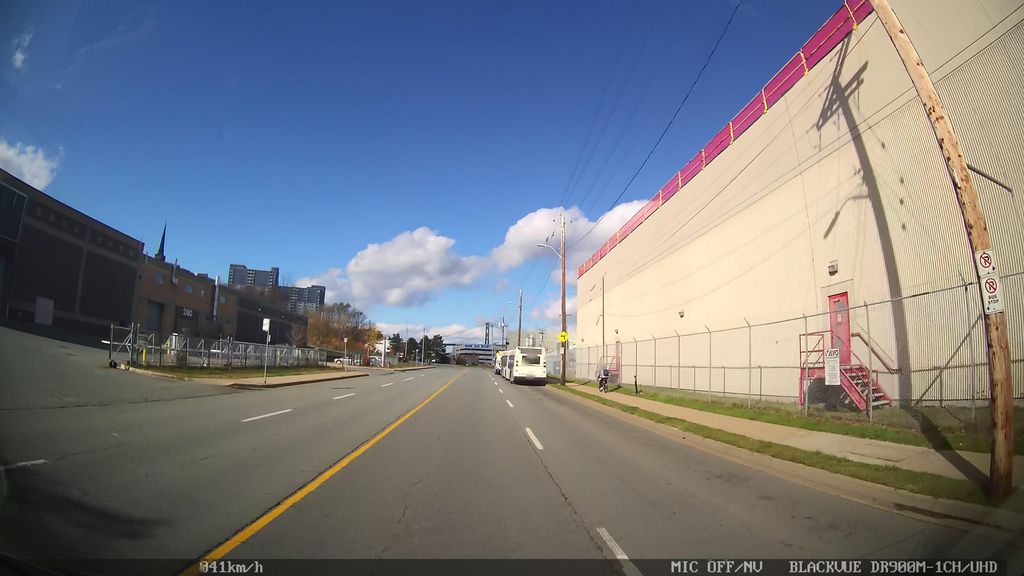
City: halifax